Interaction volume radius: 10 \u00c5
Interaction volume height: 10 \u00c5
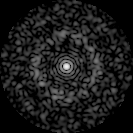
Disorder parameter: 0.7998